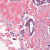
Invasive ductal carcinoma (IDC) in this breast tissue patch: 1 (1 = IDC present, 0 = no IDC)